Field crop: maize
Growth stage: 2
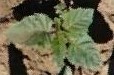
Species: datura